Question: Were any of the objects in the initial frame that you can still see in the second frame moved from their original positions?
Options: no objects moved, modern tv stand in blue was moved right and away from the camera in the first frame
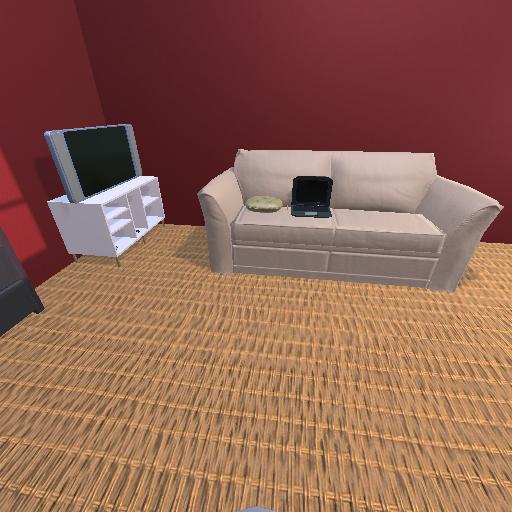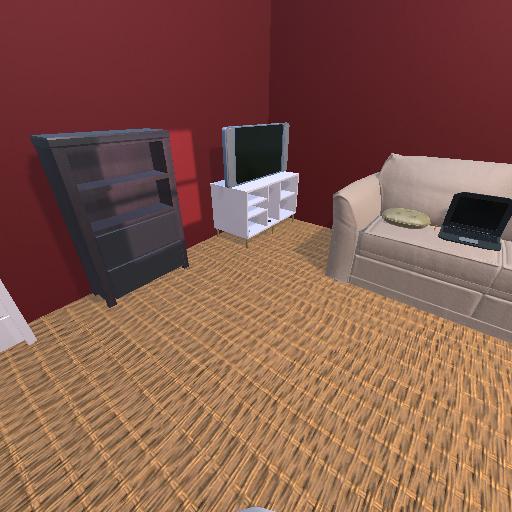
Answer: no objects moved